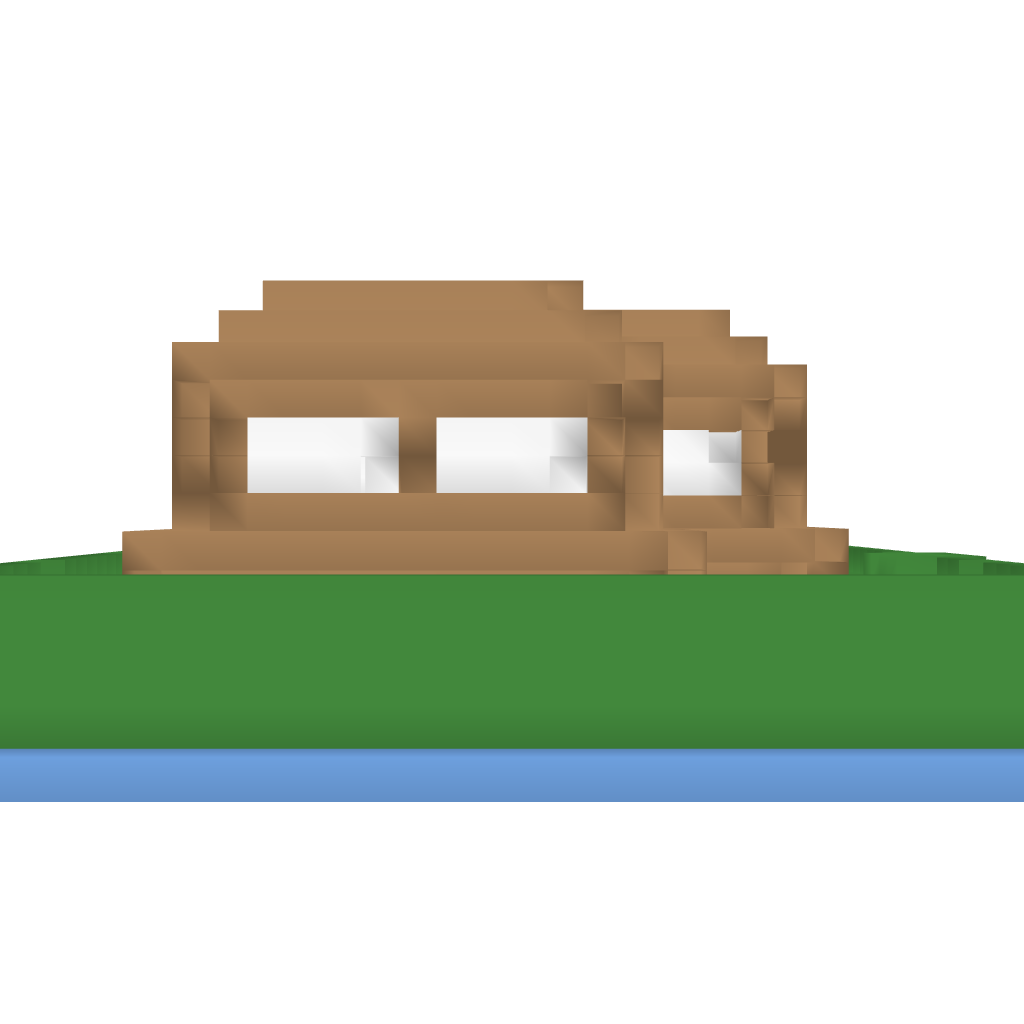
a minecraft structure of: Little House good quality